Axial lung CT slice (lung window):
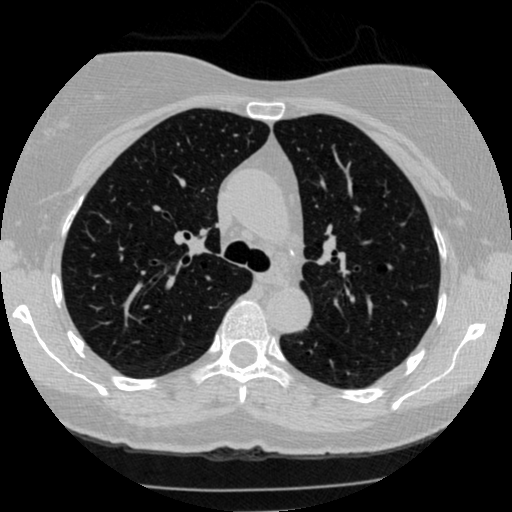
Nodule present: no